Interaction volume radius: 10 \u00c5
Interaction volume height: 30 \u00c5
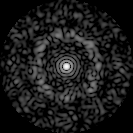
Disorder parameter: 0.7845